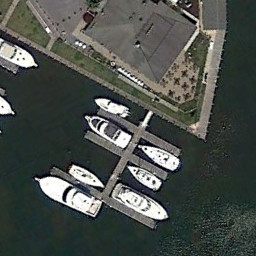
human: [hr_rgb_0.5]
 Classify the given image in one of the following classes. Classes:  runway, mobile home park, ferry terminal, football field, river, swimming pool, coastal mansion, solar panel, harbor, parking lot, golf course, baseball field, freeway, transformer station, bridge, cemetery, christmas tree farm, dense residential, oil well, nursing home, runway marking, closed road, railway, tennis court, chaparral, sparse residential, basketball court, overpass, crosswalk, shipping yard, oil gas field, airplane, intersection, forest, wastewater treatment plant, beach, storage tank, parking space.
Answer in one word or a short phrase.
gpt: ferry terminal